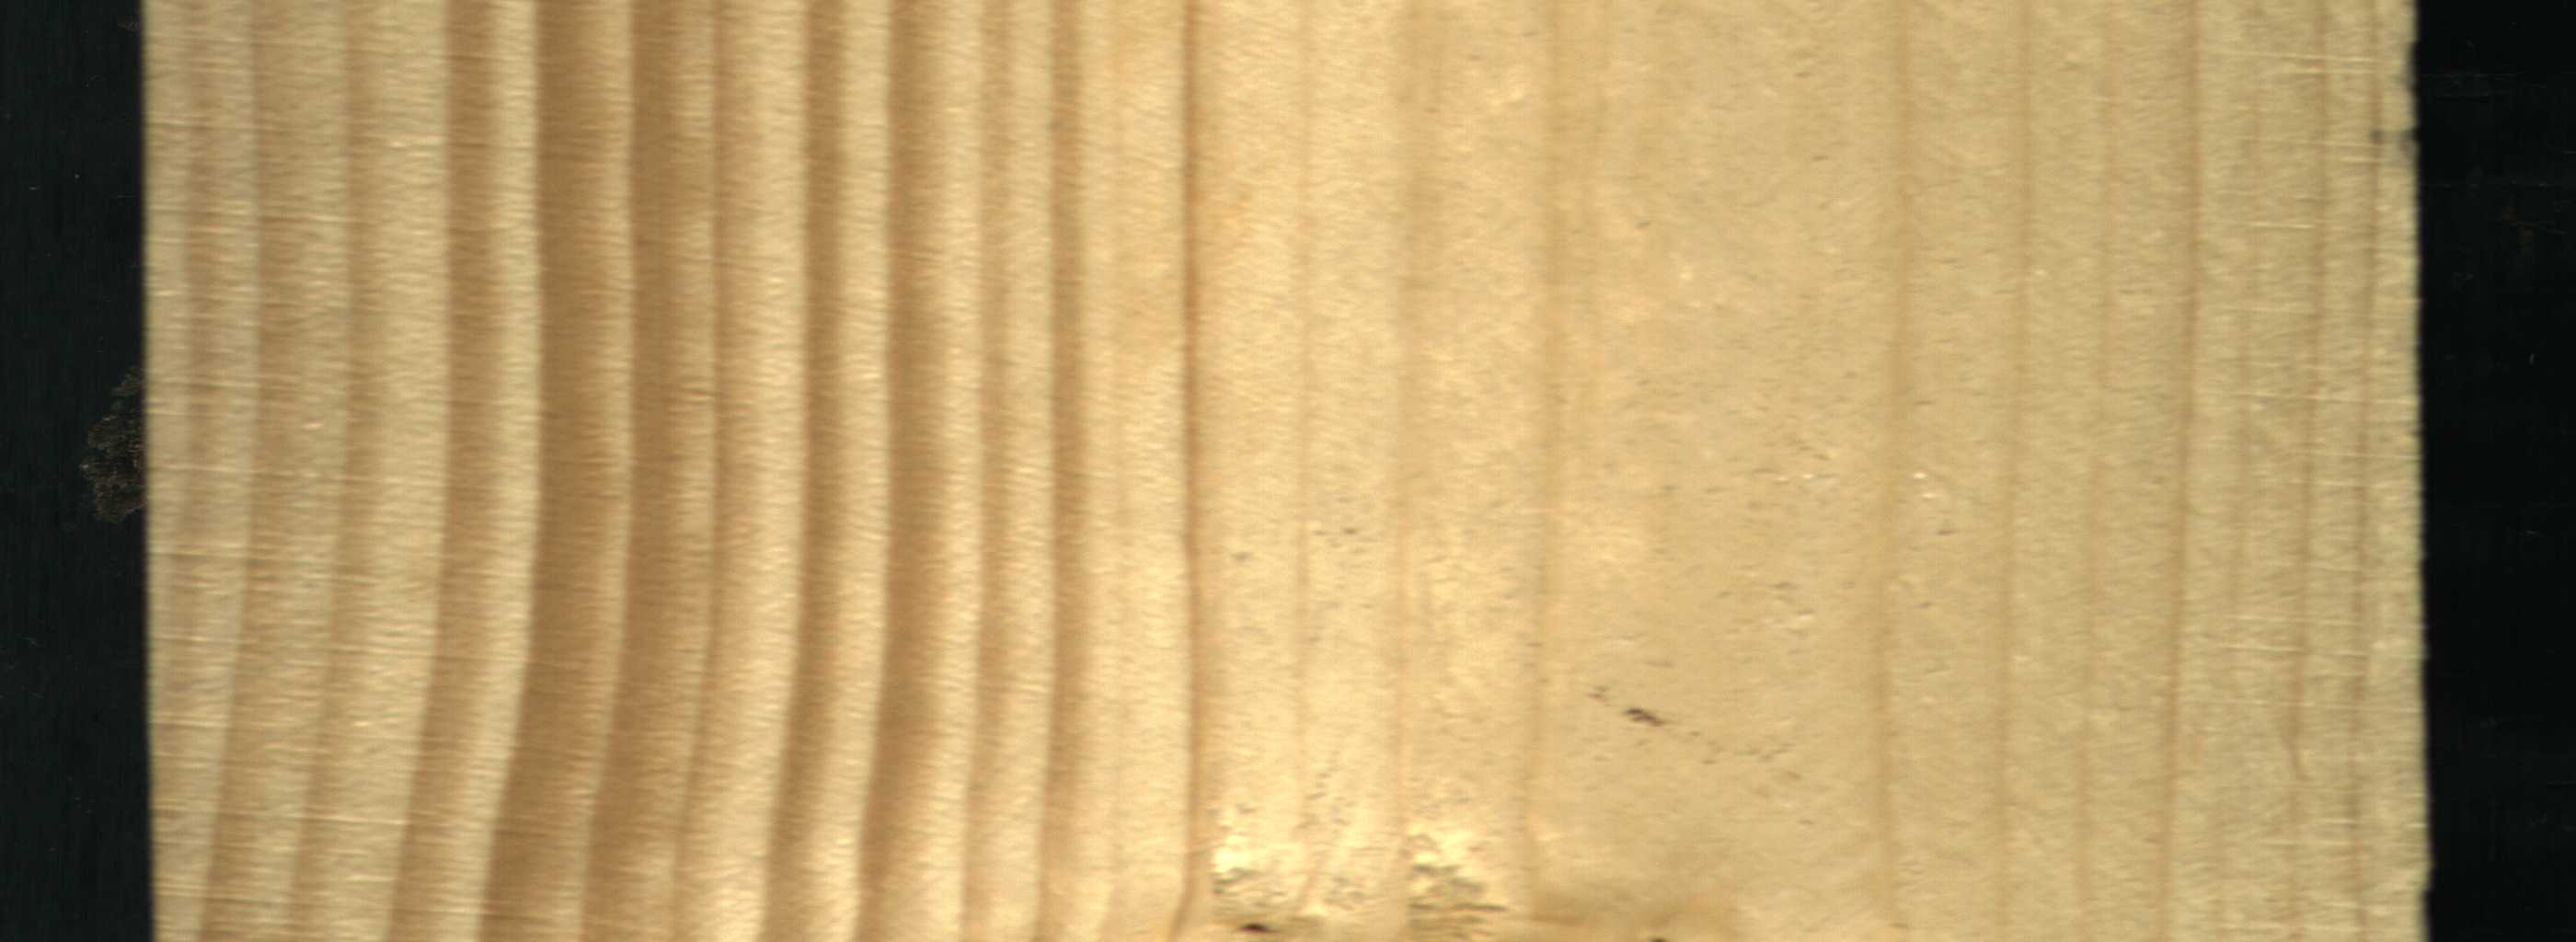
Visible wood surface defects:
Live_Knot